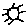
Label: sun